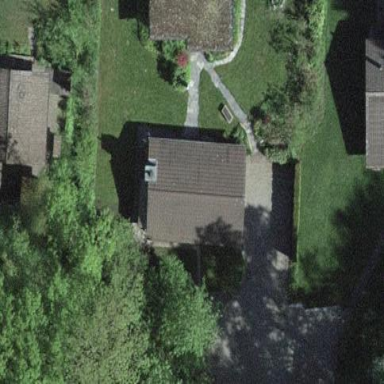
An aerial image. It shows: Shed building.